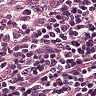
Metastatic tissue present: no